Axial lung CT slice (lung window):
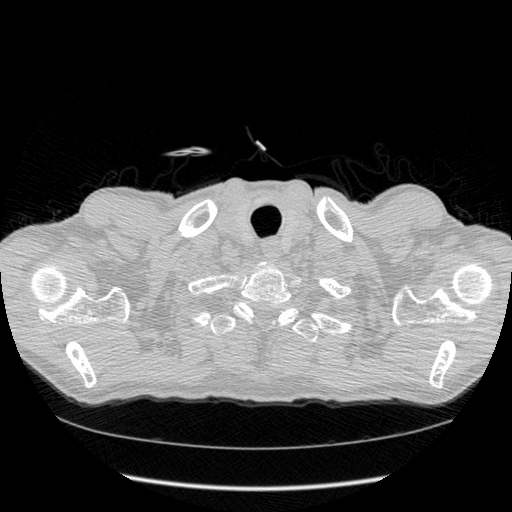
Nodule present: no